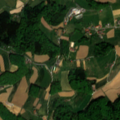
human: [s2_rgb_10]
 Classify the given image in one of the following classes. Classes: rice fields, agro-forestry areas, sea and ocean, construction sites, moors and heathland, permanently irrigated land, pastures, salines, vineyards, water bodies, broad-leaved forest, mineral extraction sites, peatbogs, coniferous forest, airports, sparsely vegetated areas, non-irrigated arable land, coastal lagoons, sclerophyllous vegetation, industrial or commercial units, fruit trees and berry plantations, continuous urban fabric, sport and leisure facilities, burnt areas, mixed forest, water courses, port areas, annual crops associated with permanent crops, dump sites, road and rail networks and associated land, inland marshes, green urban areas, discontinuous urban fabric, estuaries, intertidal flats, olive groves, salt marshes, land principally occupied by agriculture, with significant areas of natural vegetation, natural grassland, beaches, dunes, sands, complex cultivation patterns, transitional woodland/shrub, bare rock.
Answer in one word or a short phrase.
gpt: non-irrigated arable land, pastures, complex cultivation patterns, broad-leaved forest